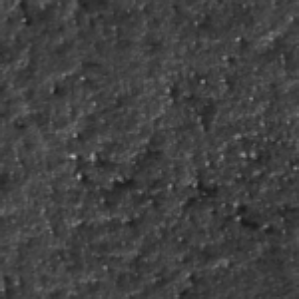
Label: frost